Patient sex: M
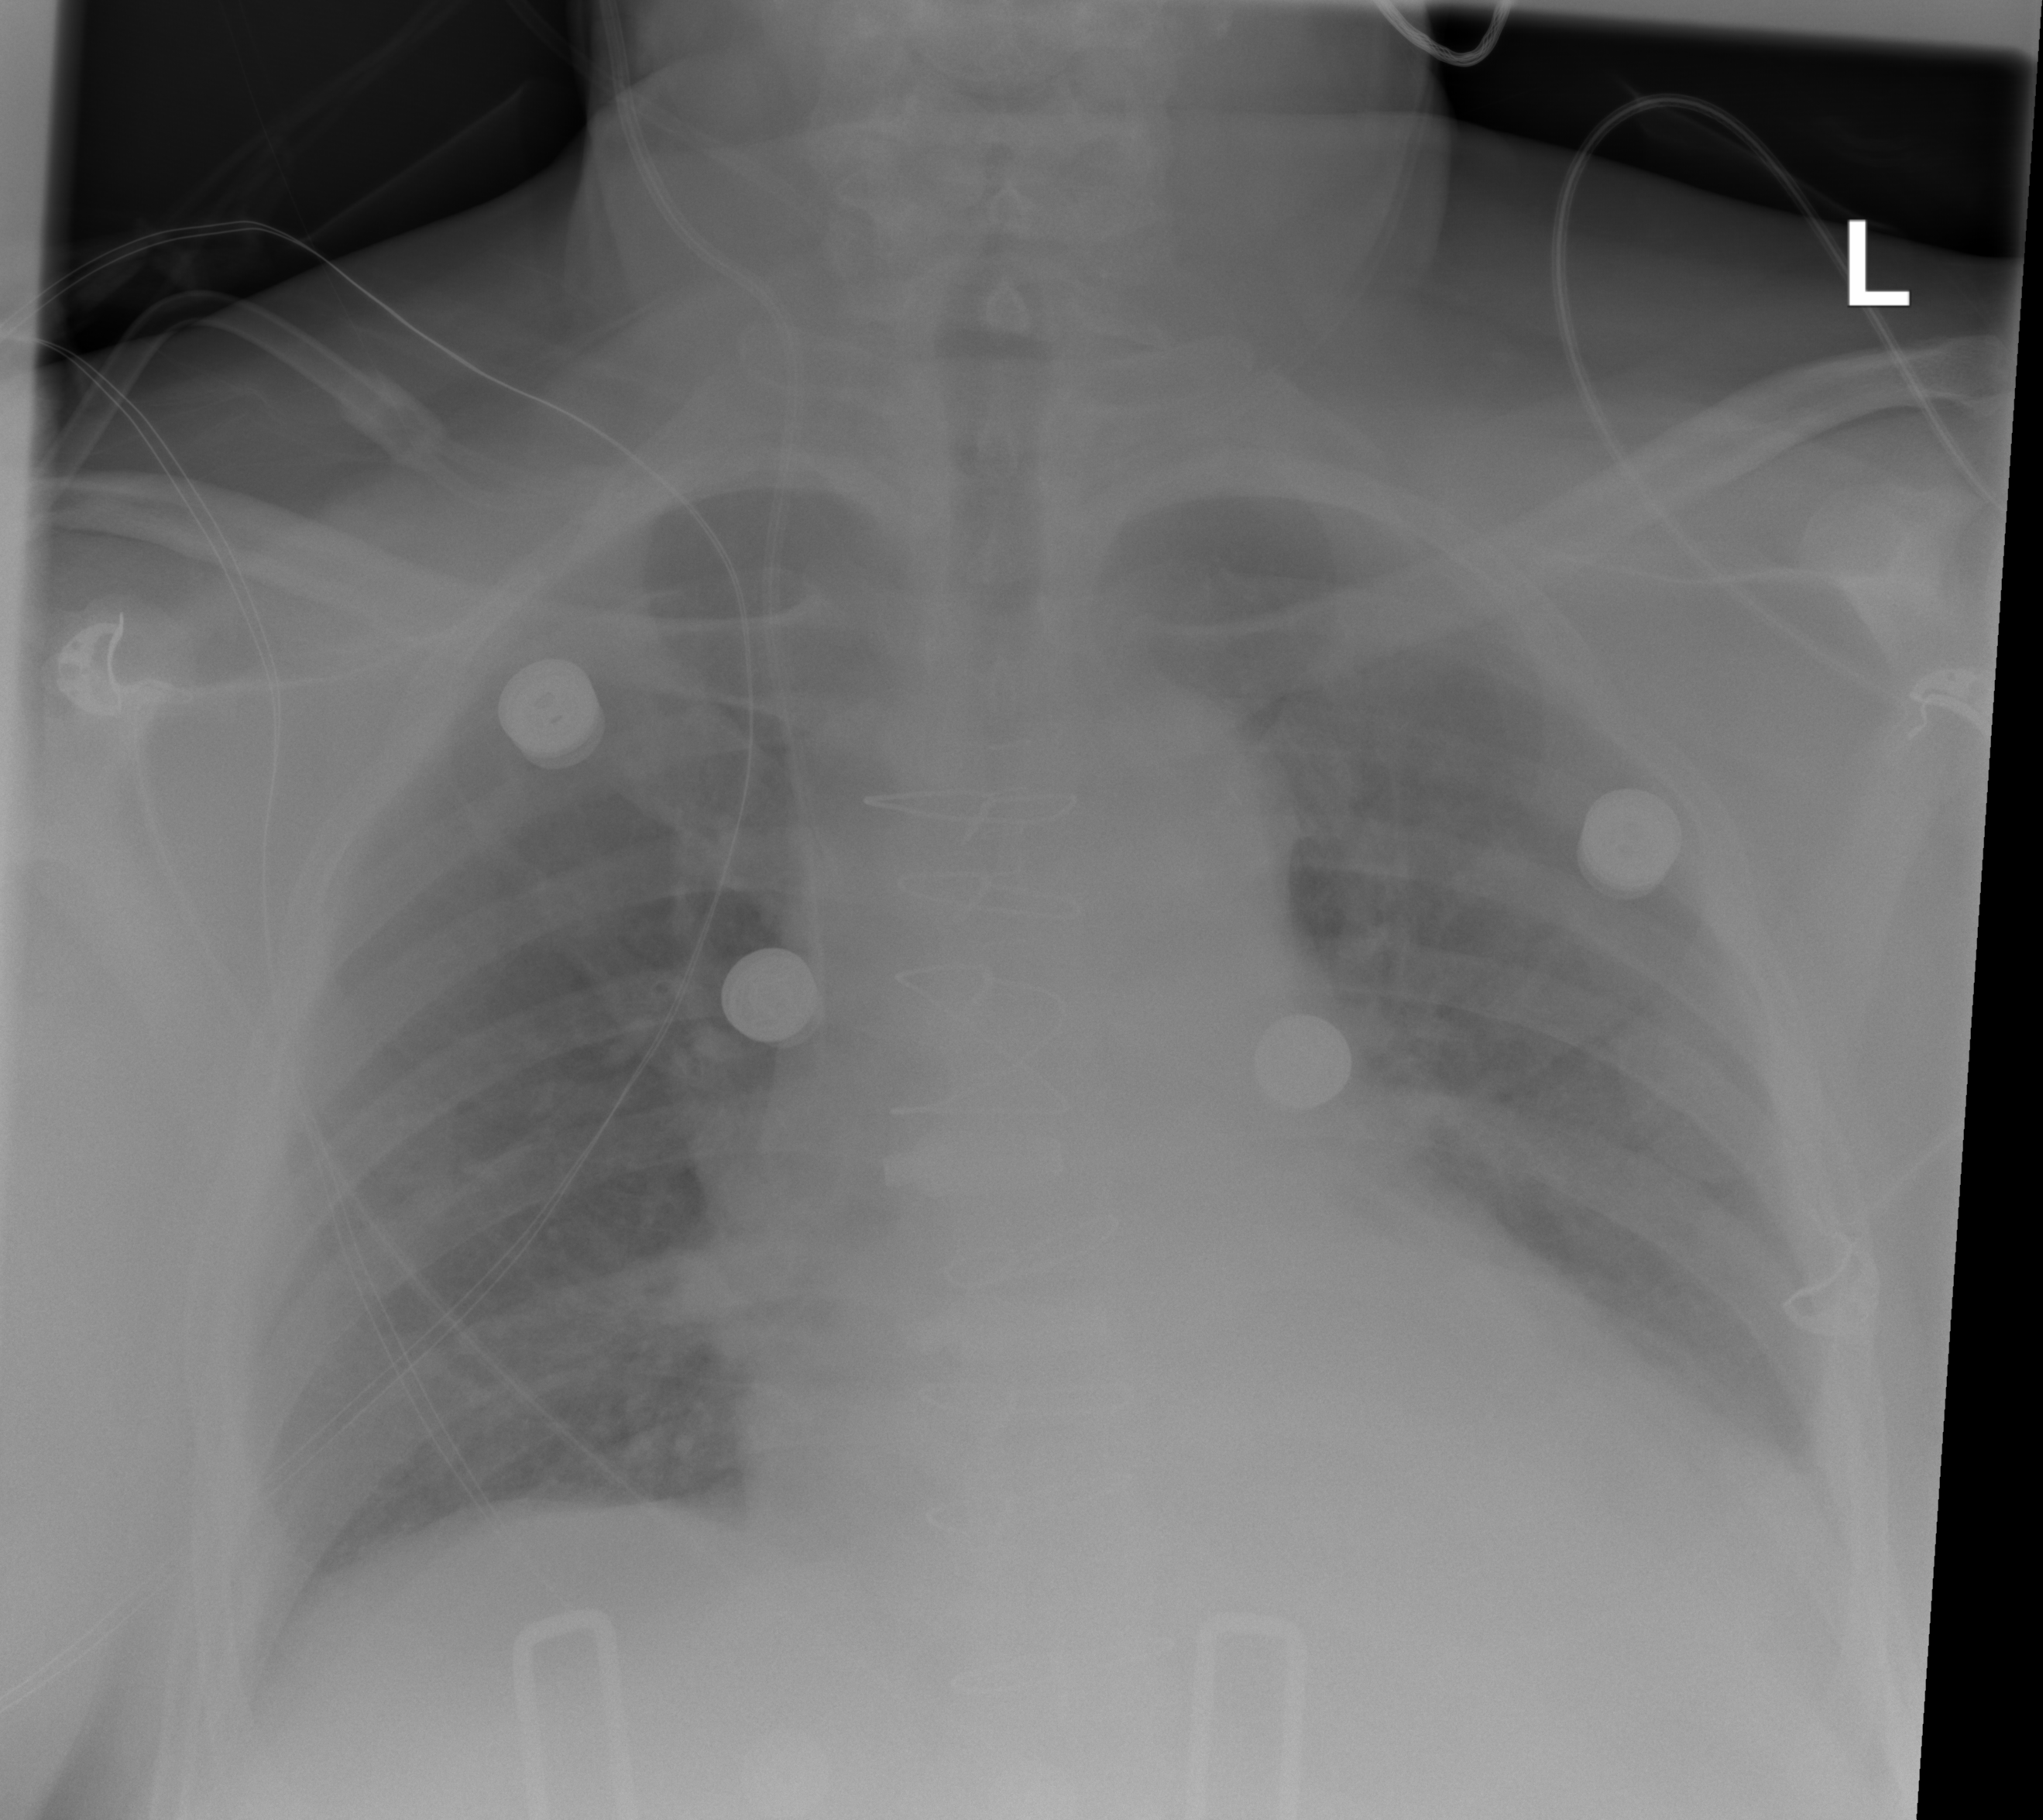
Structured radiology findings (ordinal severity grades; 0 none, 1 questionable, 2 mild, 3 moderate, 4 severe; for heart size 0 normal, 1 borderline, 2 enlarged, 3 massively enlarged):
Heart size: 2
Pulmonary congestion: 2
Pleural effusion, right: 0
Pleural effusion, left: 2
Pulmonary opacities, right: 0
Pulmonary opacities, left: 0
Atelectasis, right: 0
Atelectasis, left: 0